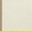
Piece: xx